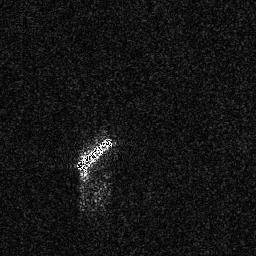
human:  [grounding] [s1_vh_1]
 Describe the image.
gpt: In the satellite image, there is  <ref>1 medium ship </ref> <box>[[28, 52, 44, 66, 0]]</box> located at center.